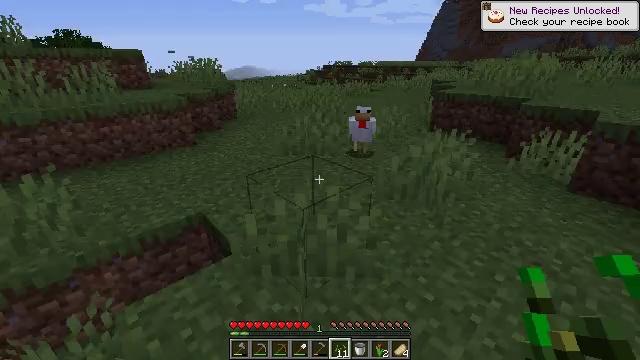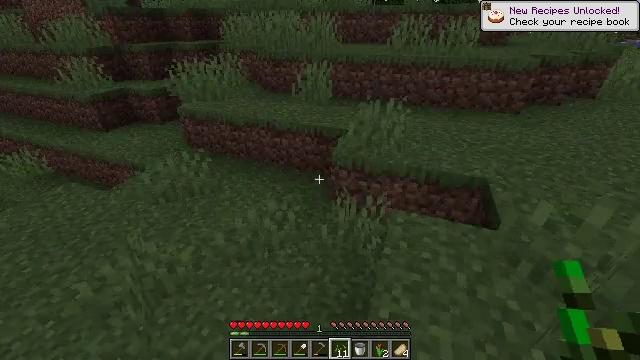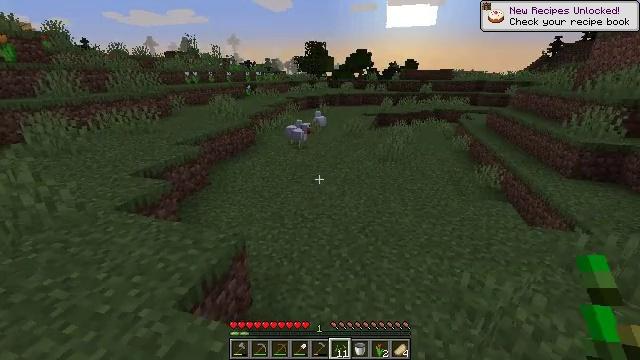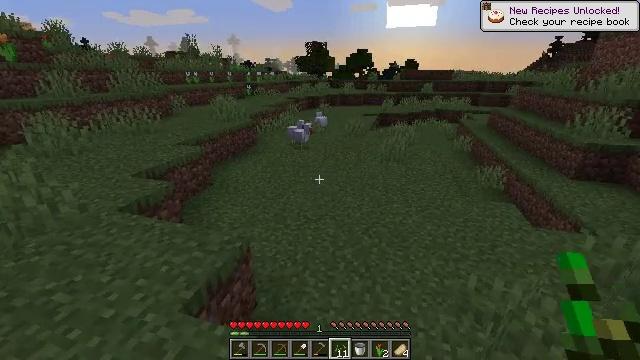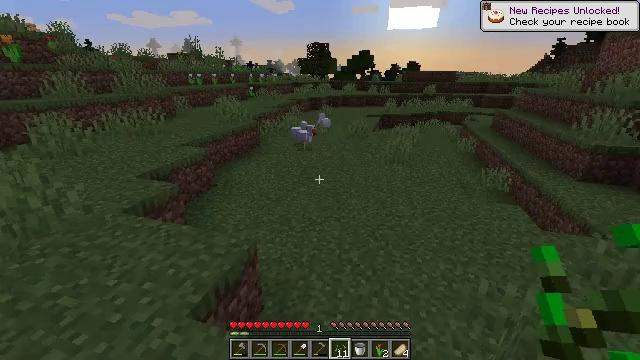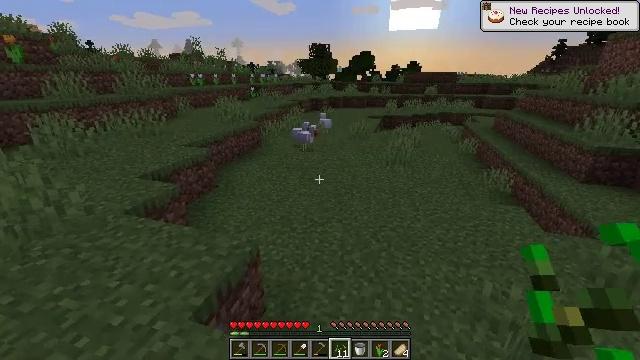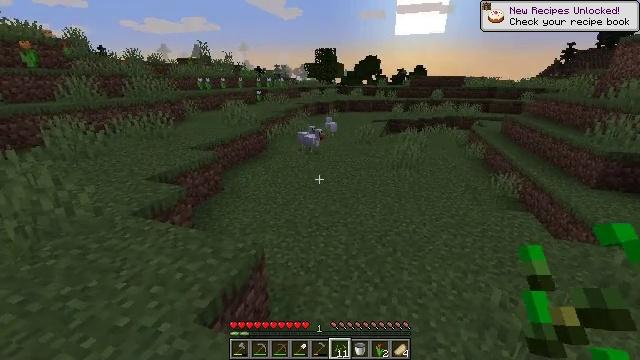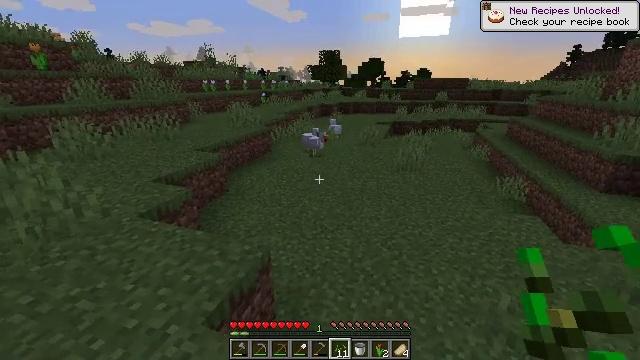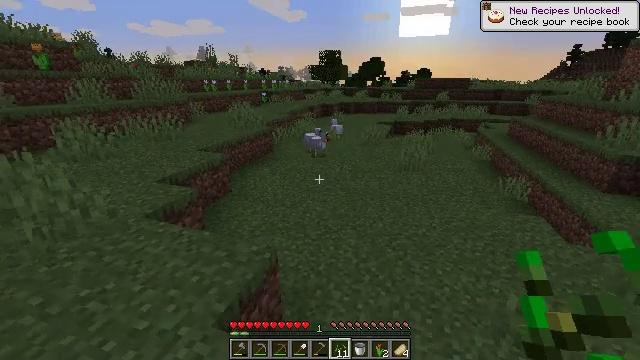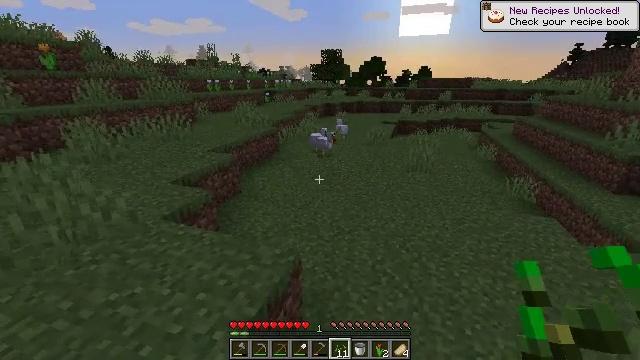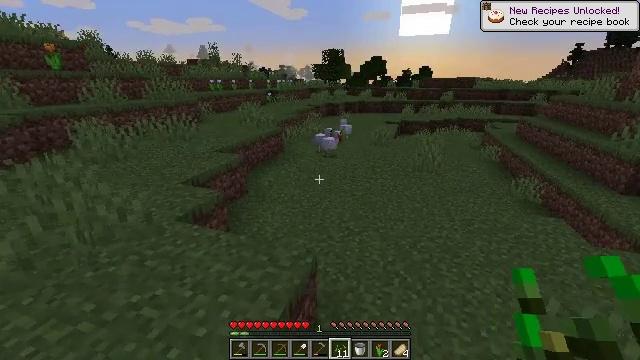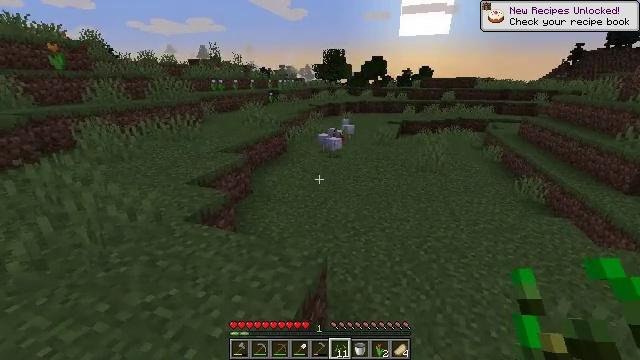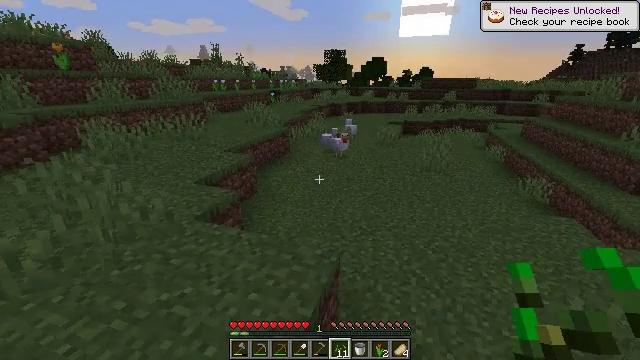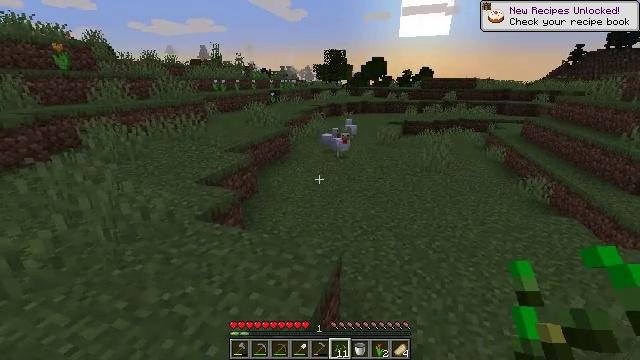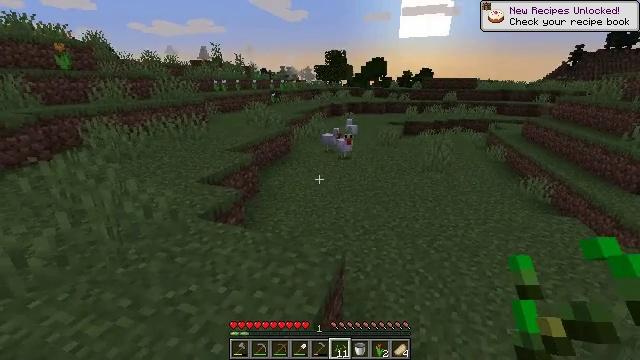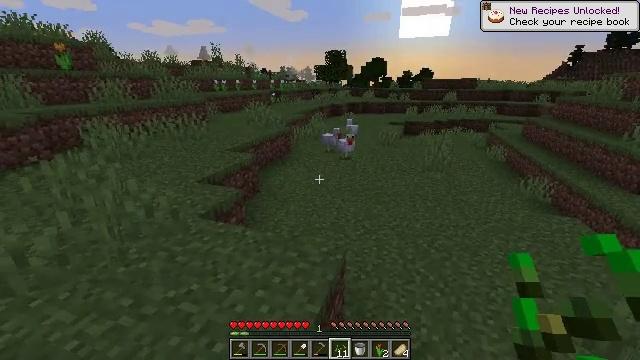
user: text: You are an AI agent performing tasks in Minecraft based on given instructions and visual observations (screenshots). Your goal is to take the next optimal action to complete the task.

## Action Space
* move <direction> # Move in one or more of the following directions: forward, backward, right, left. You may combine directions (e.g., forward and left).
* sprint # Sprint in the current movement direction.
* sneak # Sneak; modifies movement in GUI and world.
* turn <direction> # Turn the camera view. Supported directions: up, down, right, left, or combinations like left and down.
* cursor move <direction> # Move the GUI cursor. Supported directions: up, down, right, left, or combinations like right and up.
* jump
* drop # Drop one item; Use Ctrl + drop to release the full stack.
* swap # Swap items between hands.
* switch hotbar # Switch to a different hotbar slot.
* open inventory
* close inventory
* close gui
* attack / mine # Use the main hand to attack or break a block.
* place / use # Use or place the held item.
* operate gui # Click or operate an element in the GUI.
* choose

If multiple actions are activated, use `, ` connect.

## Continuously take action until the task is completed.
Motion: motion action
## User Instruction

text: Mine oak stairs.
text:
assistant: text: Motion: move back and move left
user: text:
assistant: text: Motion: move back and move left, turn left and up
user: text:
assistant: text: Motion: no_op
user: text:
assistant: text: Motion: no_op
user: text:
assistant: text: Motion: no_op
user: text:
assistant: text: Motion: turn left
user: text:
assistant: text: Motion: move left
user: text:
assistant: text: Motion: move left
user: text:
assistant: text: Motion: move left
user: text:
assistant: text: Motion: move left
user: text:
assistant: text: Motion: no_op
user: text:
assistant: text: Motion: no_op
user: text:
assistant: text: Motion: no_op
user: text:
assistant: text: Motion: no_op
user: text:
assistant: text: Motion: no_op
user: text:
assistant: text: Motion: move left
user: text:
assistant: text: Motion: move left, turn left
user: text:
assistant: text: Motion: move left, turn left and down
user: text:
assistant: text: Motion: move left, turn left
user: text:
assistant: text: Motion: move left, turn left
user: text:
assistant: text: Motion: move left, turn left
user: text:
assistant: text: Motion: move left, turn right
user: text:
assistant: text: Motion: move left, turn right and up
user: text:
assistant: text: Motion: no_op
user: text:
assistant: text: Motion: turn right
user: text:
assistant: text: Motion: move forward, turn right
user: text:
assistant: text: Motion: move forward, turn right
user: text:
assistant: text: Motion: move forward, turn right and up
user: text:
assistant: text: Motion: move forward
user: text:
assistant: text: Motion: move forward